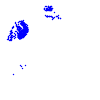
Particle: electron